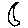
Label: moon